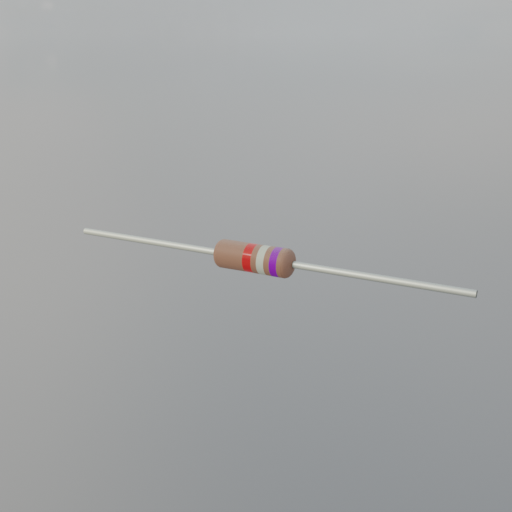
Resistor colour bands (in order): red, silver, violet